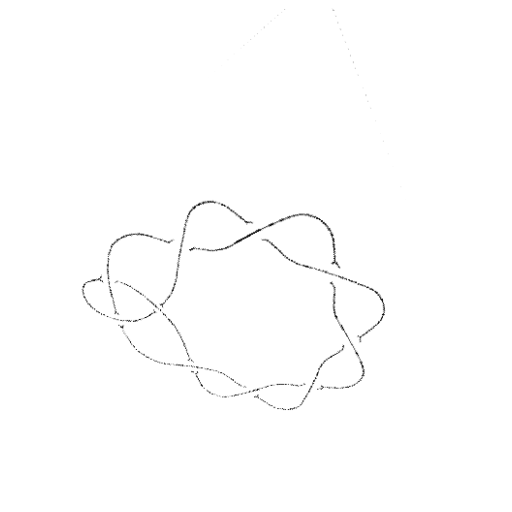
Crossing number: 10